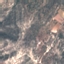
Land use / land cover: HerbaceousVegetation